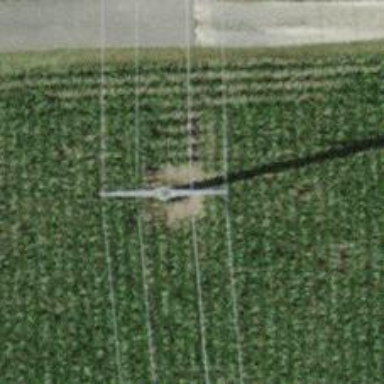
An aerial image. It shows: Minor power line.